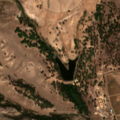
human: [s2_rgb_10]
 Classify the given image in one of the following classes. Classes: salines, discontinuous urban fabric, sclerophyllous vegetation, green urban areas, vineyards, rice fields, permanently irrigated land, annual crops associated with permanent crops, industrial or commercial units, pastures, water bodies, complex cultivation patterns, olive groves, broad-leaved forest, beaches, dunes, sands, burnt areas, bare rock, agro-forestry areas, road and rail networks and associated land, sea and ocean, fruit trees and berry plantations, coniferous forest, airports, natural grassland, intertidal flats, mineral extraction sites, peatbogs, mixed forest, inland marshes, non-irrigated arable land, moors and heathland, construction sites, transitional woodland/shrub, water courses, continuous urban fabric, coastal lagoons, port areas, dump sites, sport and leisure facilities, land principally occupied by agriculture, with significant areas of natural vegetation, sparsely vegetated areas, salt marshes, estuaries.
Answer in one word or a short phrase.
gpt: non-irrigated arable land, rice fields, vineyards, olive groves, agro-forestry areas, transitional woodland/shrub